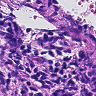
Metastatic tissue present: yes